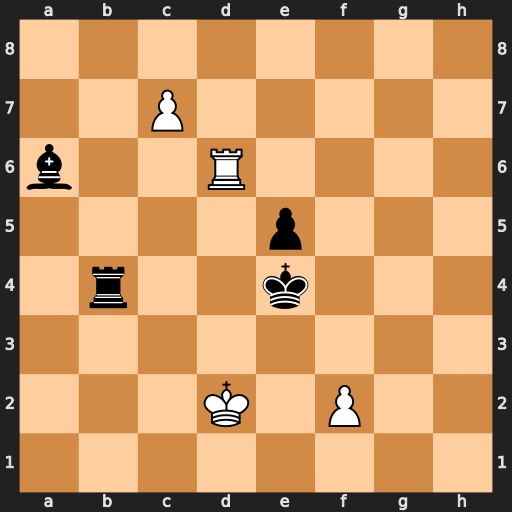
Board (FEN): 8/2P5/b2R4/4p3/1r2k3/8/3K1P2/8
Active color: w
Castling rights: -
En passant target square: -
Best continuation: Rxa6 Rc4 Ra4